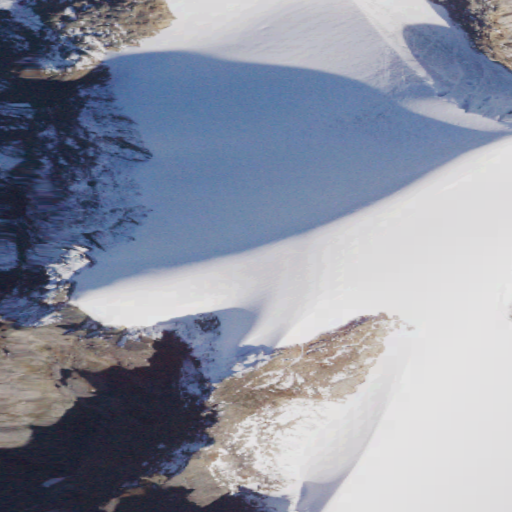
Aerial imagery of mountain in Washington named Bacon Peak containing snow and barren land